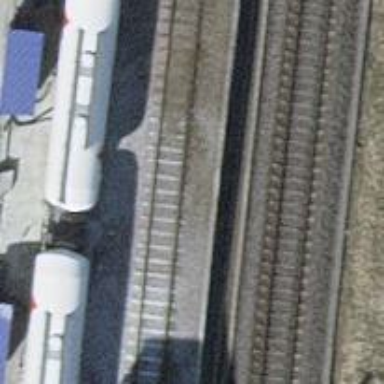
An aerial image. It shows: Single-track spur railway line.